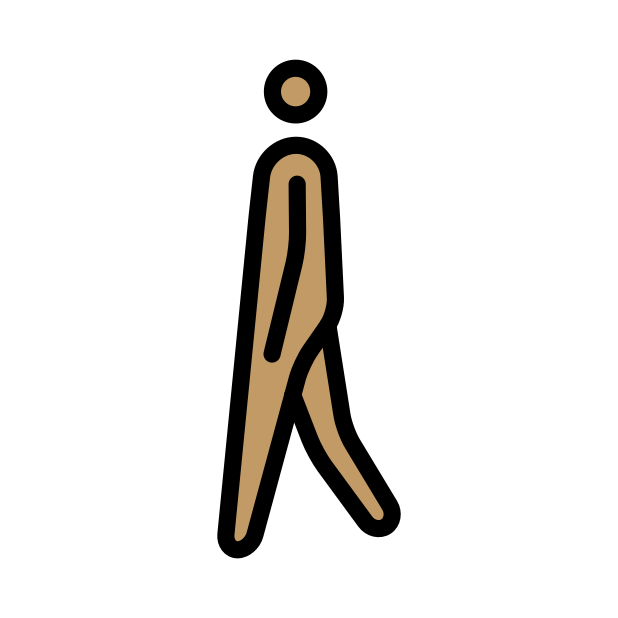
man walking: medium skin tone